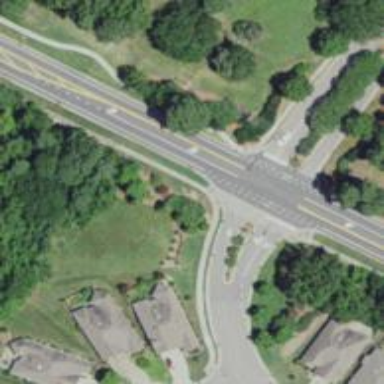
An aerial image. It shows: Tertiary road with asphalt surface. There is separate sidewalk along the road.